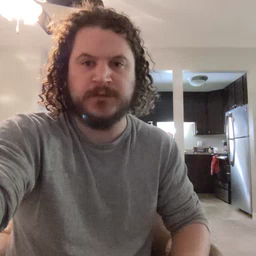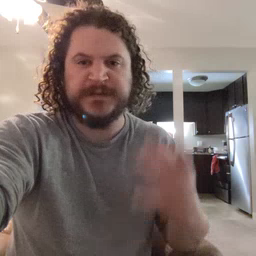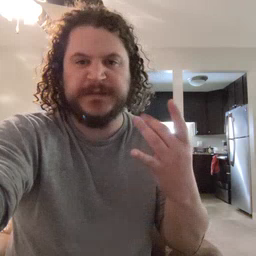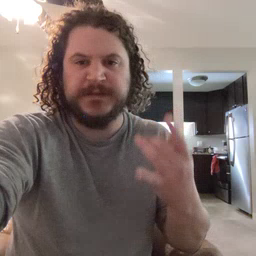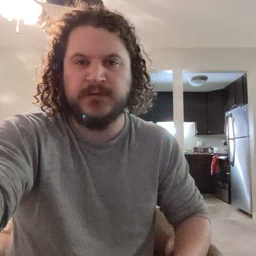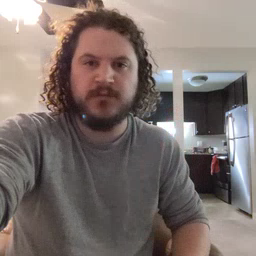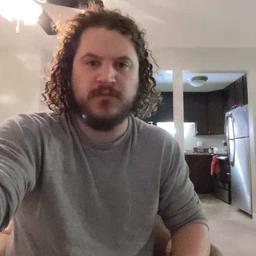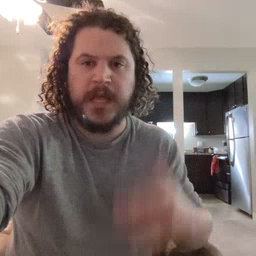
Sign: sticky